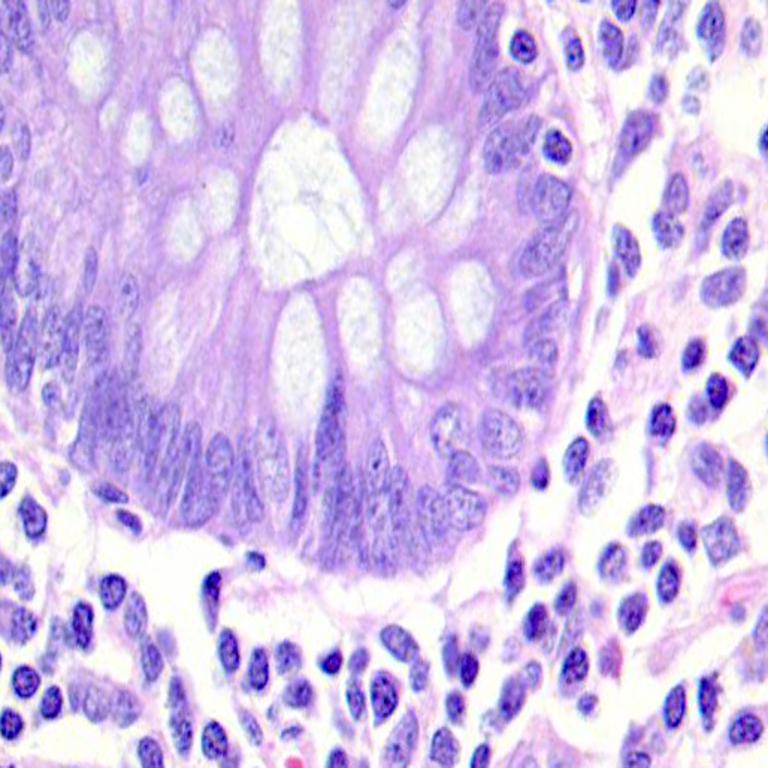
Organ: colon
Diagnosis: benign